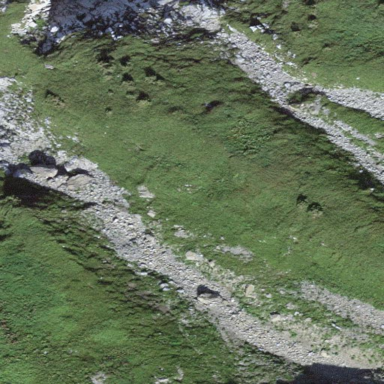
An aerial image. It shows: Scree landscape.